Question: How can you had independent scroll bars to a tabbed interface in Qt? This is what I tried, but there are no scroll bars, and everything is very small.

'''
import sys
from PyQt4 import QtGui
def main():
app = QtGui.QApplication(sys.argv)
window = QtGui.QWidget()
window.setWindowTitle('Scrolling Tabs Example')
tab1 = QtGui.QScrollArea()
tab1_layout = QtGui.QVBoxLayout(tab1)
text_browser_1 = QtGui.QTextBrowser()
tab1_layout.addWidget(text_browser_1)
text_browser_2 = QtGui.QTextBrowser()
tab1_layout.addWidget(text_browser_2)
text_browser_3 = QtGui.QTextBrowser()
tab1_layout.addWidget(text_browser_3)
text_browser_4 = QtGui.QTextBrowser()
tab1_layout.addWidget(text_browser_4)
text_browser_5 = QtGui.QTextBrowser()
tab1_layout.addWidget(text_browser_5)
text_browser_6 = QtGui.QTextBrowser()
tab1_layout.addWidget(text_browser_6)
text_browser_7 = QtGui.QTextBrowser()
tab1_layout.addWidget(text_browser_7)
tab2 = QtGui.QScrollArea()
tab2_layout = QtGui.QVBoxLayout(tab2)
button_1 = QtGui.QPushButton()
tab2_layout.addWidget(button_1)
button_2 = QtGui.QPushButton()
tab2_layout.addWidget(button_2)
button_3 = QtGui.QPushButton()
tab2_layout.addWidget(button_3)
tab_widget = QtGui.QTabWidget()
tab_widget.addTab(tab1, "Tab 1")
tab_widget.addTab(tab2, "Tab 2")
main_layout = QtGui.QVBoxLayout()
main_layout.addWidget(tab_widget)
main_layout.addStretch(1)
window.setLayout(main_layout)
window.show()
sys.exit(app.exec_())
if __name__ == '__main__':
main()
'''
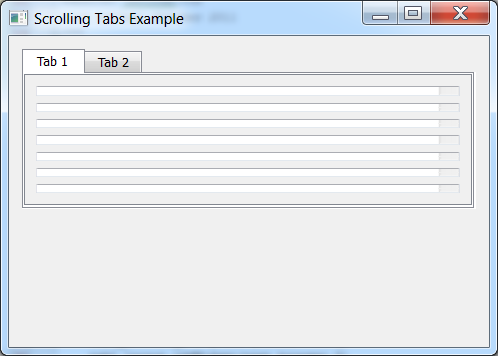
Answer: You are using QScrollArea incorrectly. You need to set a widget that will be displayed in the area using 'QScrollArea::setWidget' and then add contents to this widget. You also need to specify 'setWidgetResizable(true)'.
'''
tab1 = QtGui.QScrollArea()
tab1.setWidget(QtGui.QWidget())
tab1_layout = QtGui.QVBoxLayout(tab1.widget())
tab1.setWidgetResizable(True)
'''